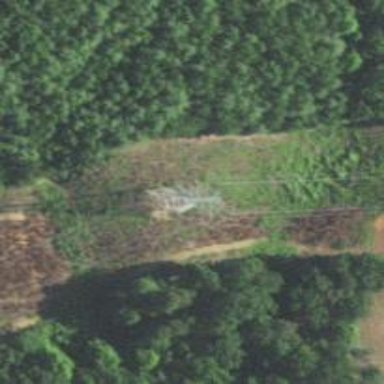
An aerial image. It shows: Lattice structure tower used for power distribution.